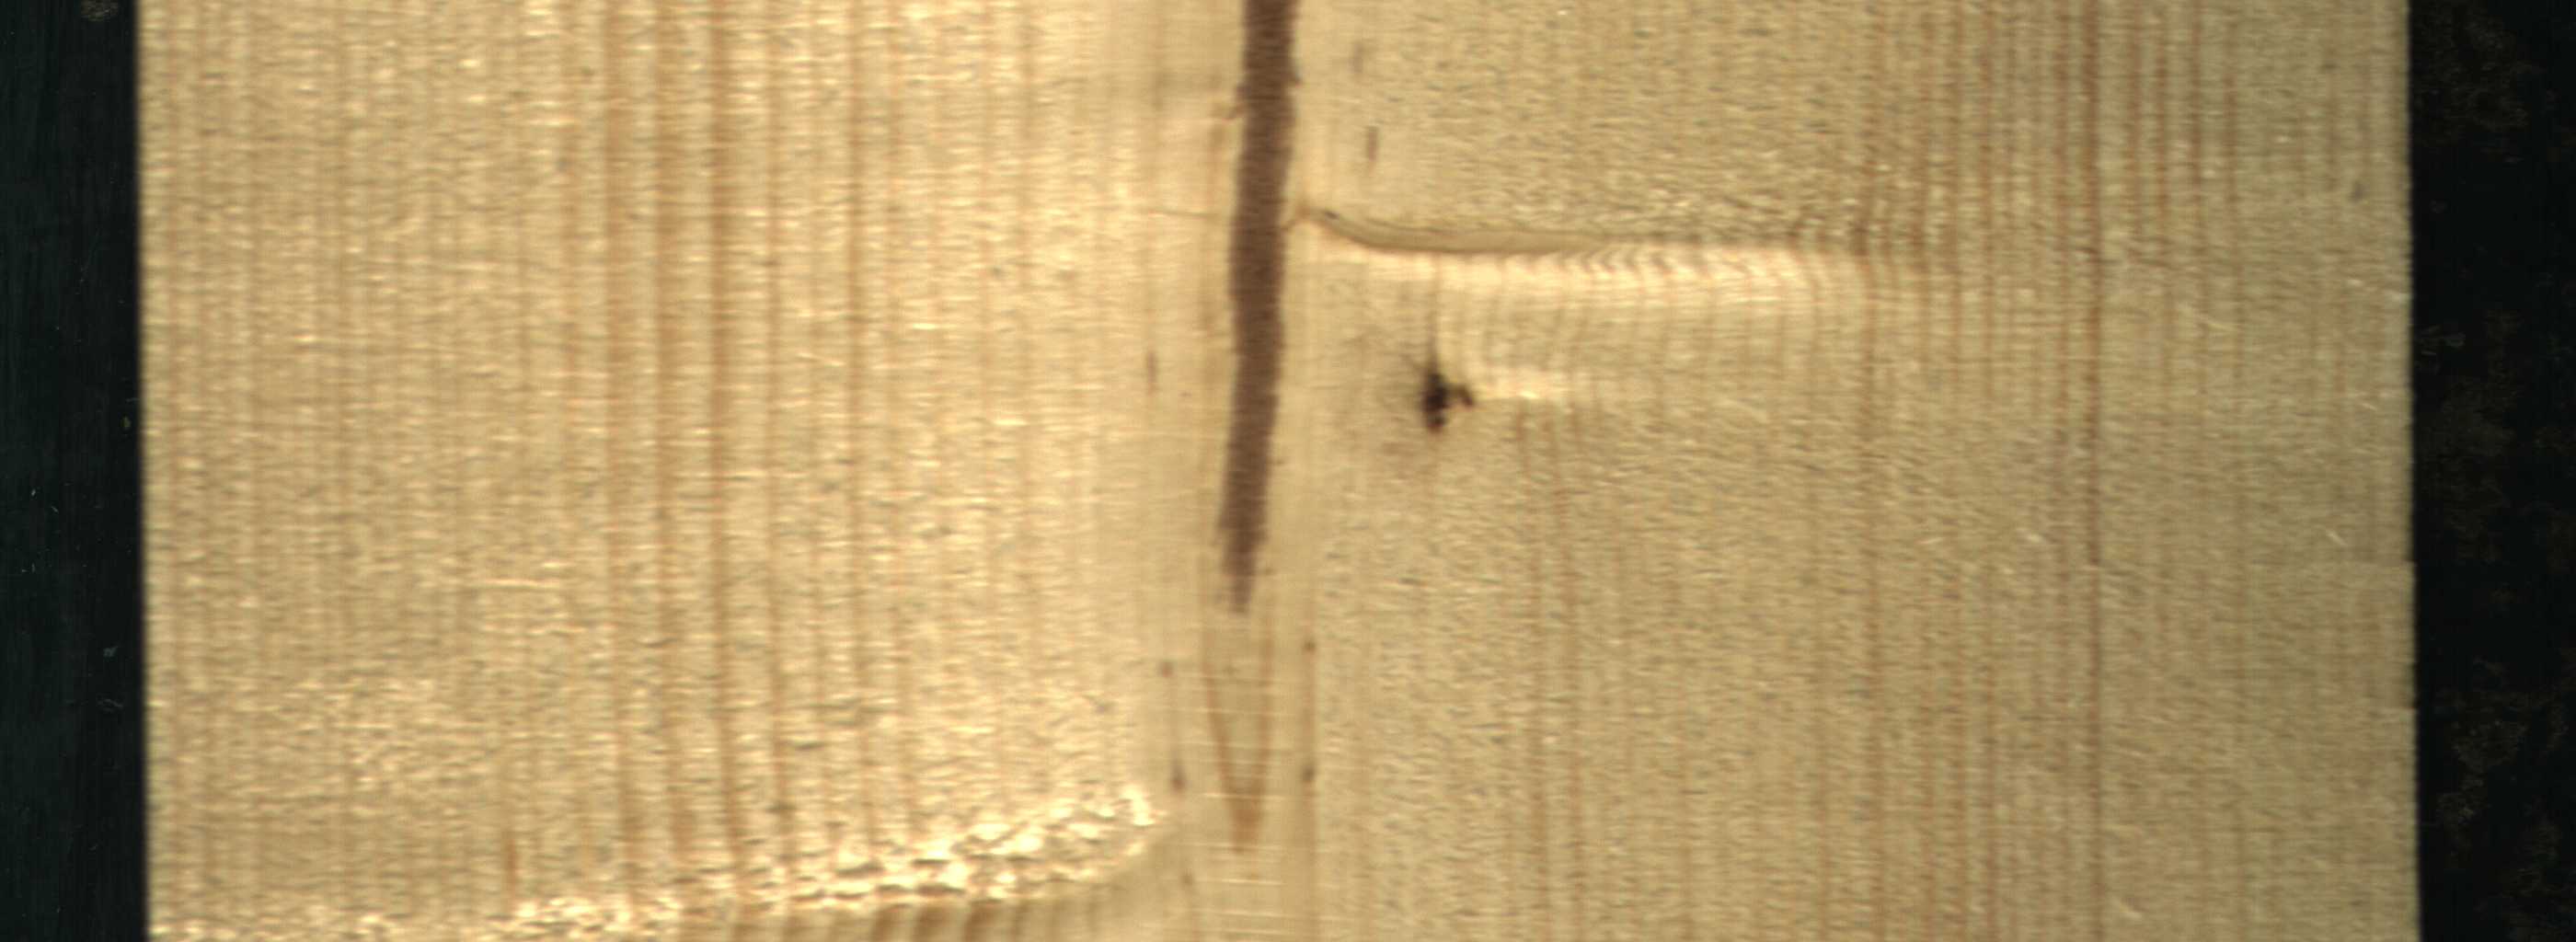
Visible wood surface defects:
Marrow
resin